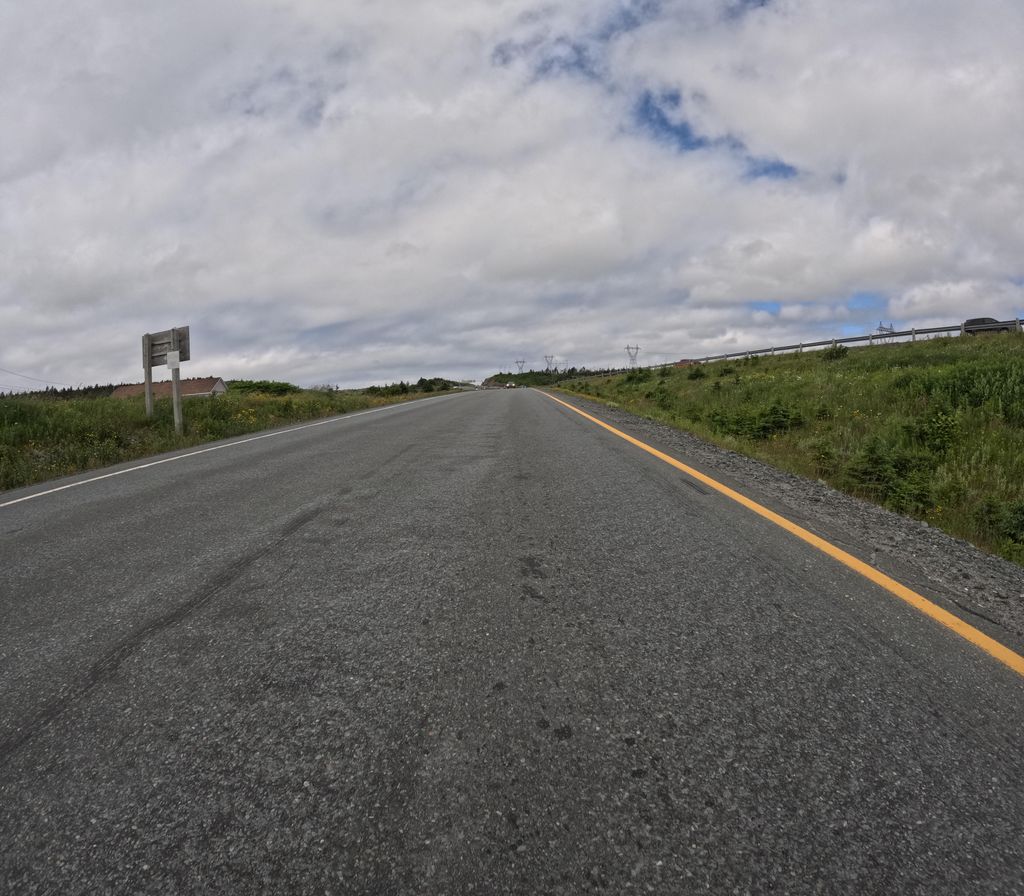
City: st_johns